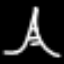
Label: The Eiffel Tower